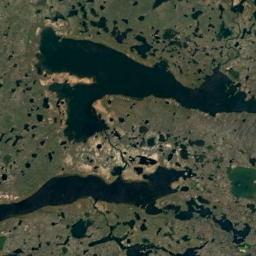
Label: wetland